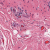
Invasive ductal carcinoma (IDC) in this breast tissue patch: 0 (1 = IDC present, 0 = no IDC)